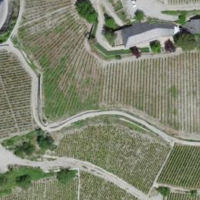
EUNIS habitat code: 55
Species observed at this site:
Cephalanthera rubra